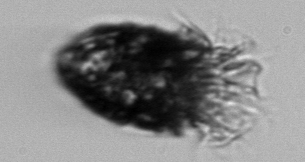
Label: Stenosemella_pacifica